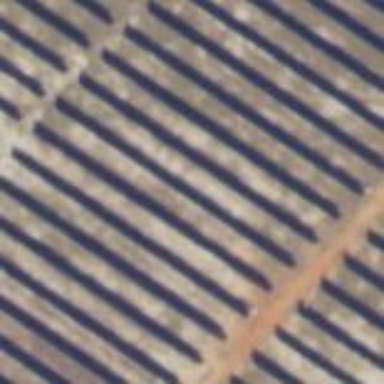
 consisting of solar photovoltaic panels."